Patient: sex M, age 59
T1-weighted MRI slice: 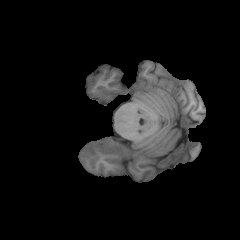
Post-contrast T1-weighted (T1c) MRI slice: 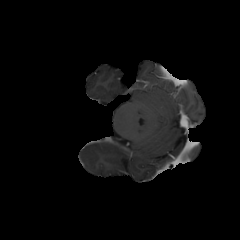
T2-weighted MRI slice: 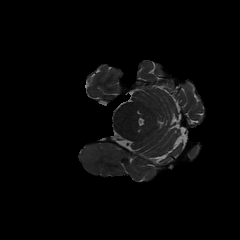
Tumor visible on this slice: yes
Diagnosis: Astrocytoma, IDH-wildtype
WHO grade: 3